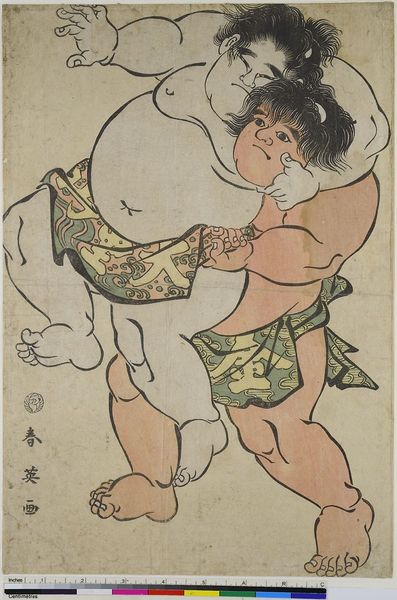
Titel: Kintaro kämpt mit Daidozan Bungoro
Künstler: Katsukawa Shun'ei
Standort: Hamburg
Institution: Museum für Kunst und Gewerbe Hamburg
Schlagwörter: mann, holzschnitt, druckgraphik, druckgrafik, zeit, farbholzschnitt, ringen, ringkampf, jugendlicher, edo, reproduktionen, kampfsport, druckerzeugnisse, sum